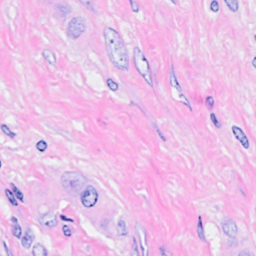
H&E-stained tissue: Breast